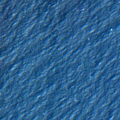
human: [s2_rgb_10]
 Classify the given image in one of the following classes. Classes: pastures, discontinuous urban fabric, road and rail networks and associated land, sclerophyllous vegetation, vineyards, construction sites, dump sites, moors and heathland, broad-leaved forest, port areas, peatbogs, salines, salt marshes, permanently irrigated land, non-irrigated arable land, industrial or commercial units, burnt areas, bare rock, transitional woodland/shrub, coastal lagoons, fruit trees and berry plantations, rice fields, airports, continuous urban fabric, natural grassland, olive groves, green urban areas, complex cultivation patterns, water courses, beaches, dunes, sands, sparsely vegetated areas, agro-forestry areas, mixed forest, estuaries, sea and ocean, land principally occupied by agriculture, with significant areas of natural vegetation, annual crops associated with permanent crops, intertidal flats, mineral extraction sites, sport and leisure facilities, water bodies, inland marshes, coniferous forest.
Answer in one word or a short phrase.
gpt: sea and ocean